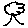
Label: tree